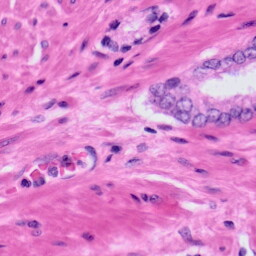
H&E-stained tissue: Prostate